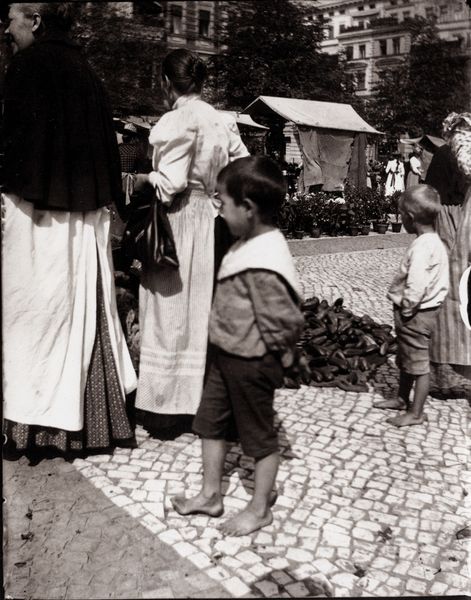
Titel: Charlottenburg - Markt auf dem Friedrich Karl-Platz, Frauen auf dem Markt
Künstler: Heinrich Zille
Schlagwörter: baum, blätter, dunkel, schatten, umhang, weiß, bäume, frauen, menschen, stadt, fenster, frau, frisur, hell, holz, jahrhundertwende, kleid, kleider, licht, rücken, schwarz, straße, szene, gebäude, haus, obst, schal, tuch, weg, haube, leute, rock, alt, anzug, blond, hemd, hose, jung, falten, kleidung, kragen, stein, steine, häuser, hütte, boden, stoff, kind, mutter, saum, kinder, gemüse, schürze, dutt, fassade, fassaden, pflaster, röcke, schuhe, buben, hosen, jungen, knaben, schürzen, klein, markt, platz, füsse, junge, foto, fotografie, photographie, töpfe, gurken, barfuss, knabe, bub, haufen, jungs, schwarzweiss, asphalt, kopfsteinpflaster, pflastersteine, einkaufen, stand, tasche, matrosenanzug, photo, hosentaschen, verschränkt, onne, marktplatz, plfanzen, oma, marktstand, zelt, erwachsene, mütter, beide, rücke, kniehose, buden, stände, häsuer, shorts, hells, jahrhunderwende, pflastersein, bresson, ffrau, matrosenkragen, krgaen